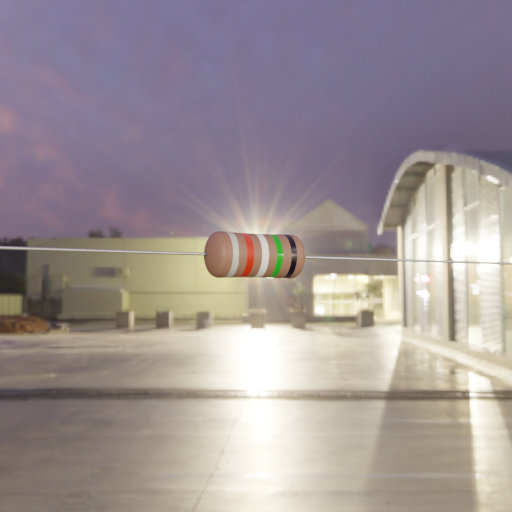
Resistor colour bands (in order): silver, red, white, green, black